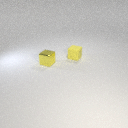
small yellow metal cube to the left of small yellow rubber cube